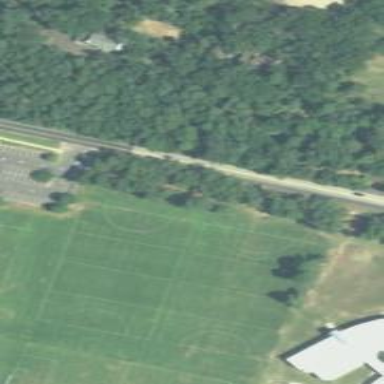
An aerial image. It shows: Pitch designated for field hockey on leisure land.